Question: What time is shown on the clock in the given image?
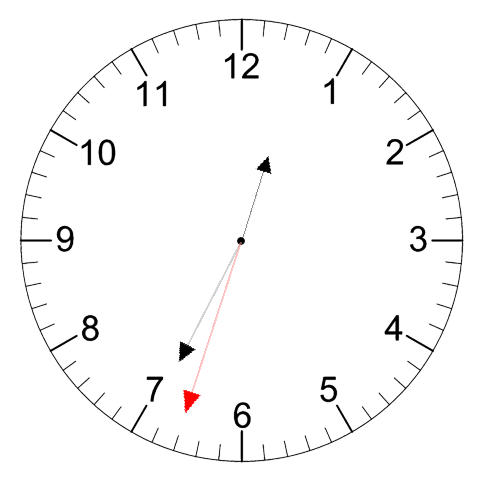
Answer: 12:34:33